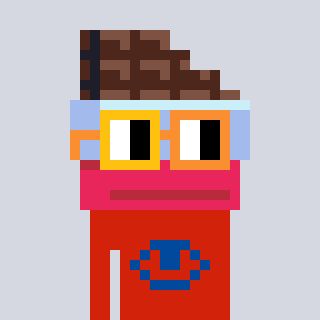
a pixel art character with square yellow and orange glasses, a chocolate-shaped head and a red-colored body on a cool background